Question: I have this problem in Razor Page:

My OnPost:
'''
public IActionResult OnPost()
{
if (!ModelState.IsValid)
return Page();
//TODO Add Permission
Role.IsDelete = false;
int roleId = _permissionService.AddRole(Role);
return RedirectToPage("Index");
}
'''
My method:
'''
public int AddRole(Role role)
{
_context.Roles.Add(role);
_context.SaveChanges();
return role.RoleId;
}
'''
and MyTable:
'''
[Key]
public int RoleId { get; set; }
[Display(Name = "")]
[Required(ErrorMessage = "lTf {0} r wrd khnyd!!!")]
[MaxLength(50, ErrorMessage = "{0} nmytwnd byshtr z {1} khrkhtr bshd!!!")]
public string RoleName { get; set; }
public bool IsDelete { get; set; }
'''
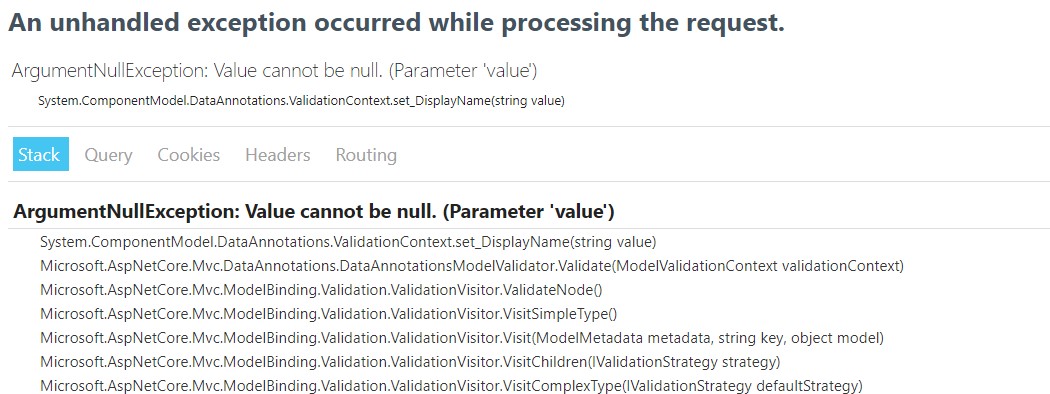
Answer: The problem is that you are setting the 'DisplayAttribute.Name' to an empty string - the error itself is a misleading, because it is not 'null', but instead it is checking with 'string.IsNullOrEmpty' <URL>
So either set that to a non-empty string or remove the attribute altogether (no point having it without a value, hence the exception!) and it should work.
As an aside, you should read the stack trace from your exceptions, not just the message - it gives context and a concrete place to start looking for the problem.